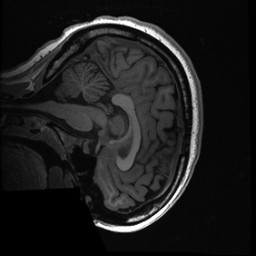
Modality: T1w
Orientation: sagittal
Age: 19
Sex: female